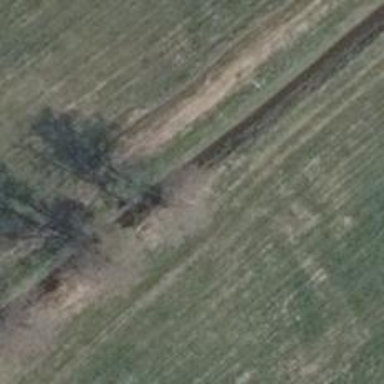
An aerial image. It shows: Row of trees in natural setting.